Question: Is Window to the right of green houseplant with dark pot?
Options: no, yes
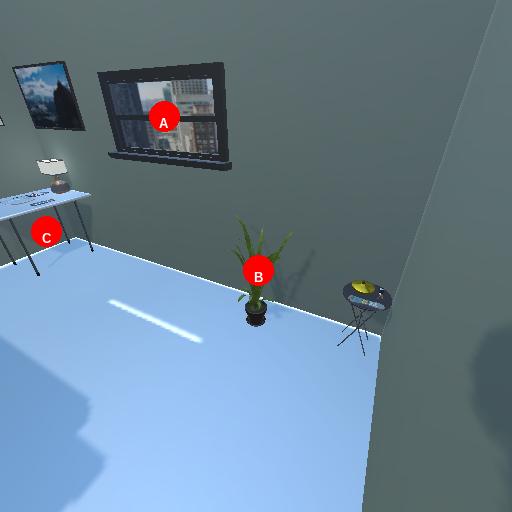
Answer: no